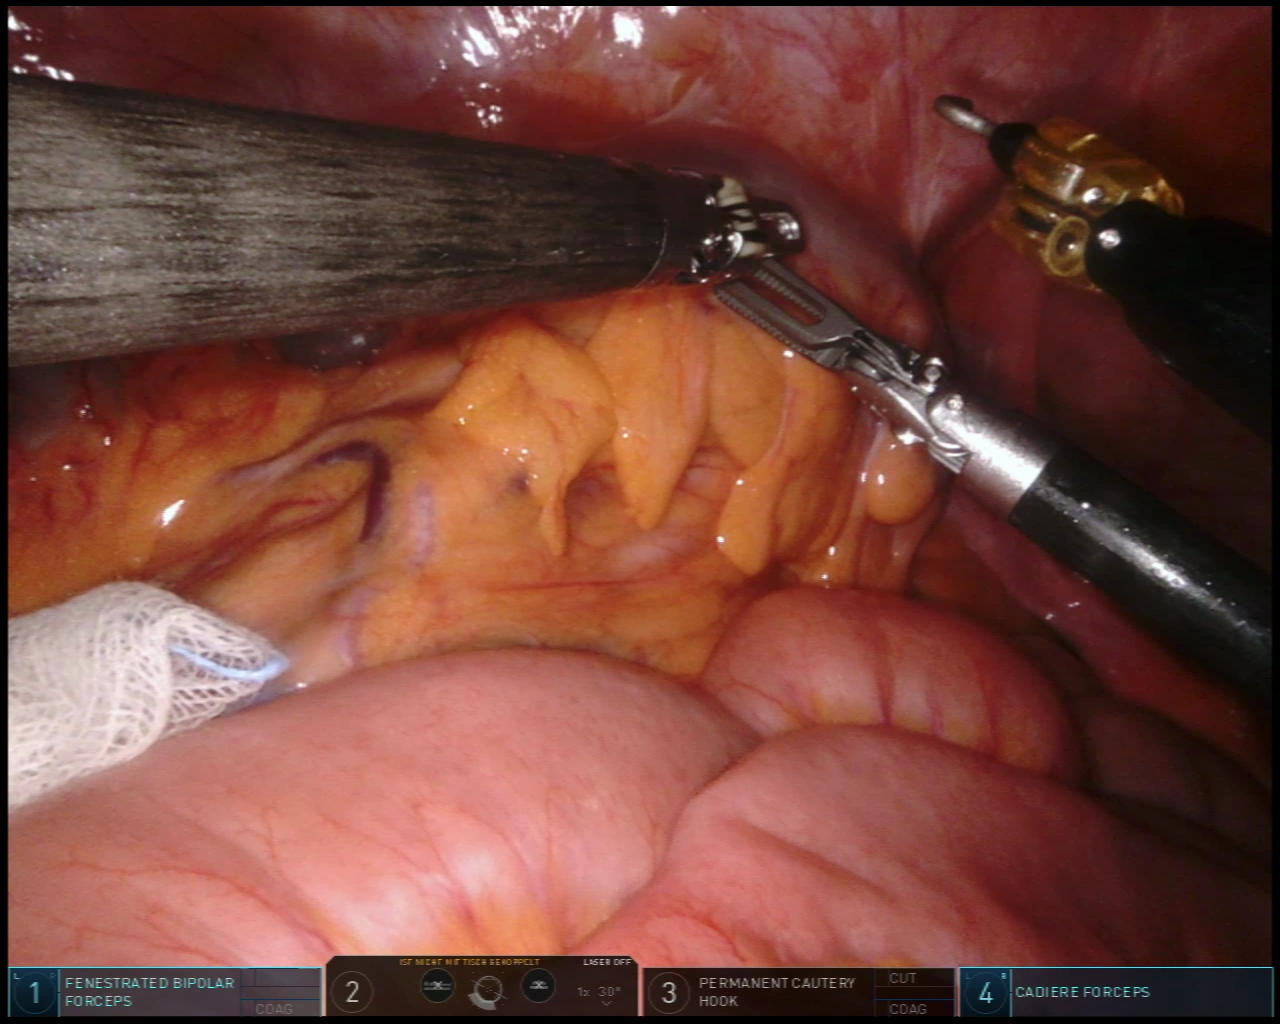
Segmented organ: small_intestine
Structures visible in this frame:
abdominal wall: yes
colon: yes
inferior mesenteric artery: no
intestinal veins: no
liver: no
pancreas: no
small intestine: yes
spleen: no
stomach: no
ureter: no
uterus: no
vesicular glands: no